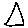
Label: triangle